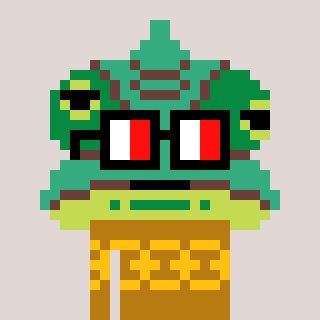
a pixel art character with square glasses with black frames and red eyes, a chameleon-shaped head and a gold-colored body on a warm background